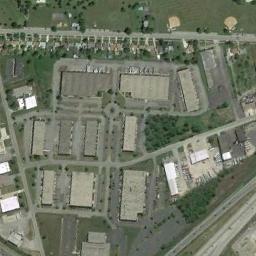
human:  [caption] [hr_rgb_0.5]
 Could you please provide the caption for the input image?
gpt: There are many houses of different shapes and sizes in the industrial zone .

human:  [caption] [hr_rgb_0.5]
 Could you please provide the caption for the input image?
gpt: Neatly planned factories and roads in an industrial area with good greening .

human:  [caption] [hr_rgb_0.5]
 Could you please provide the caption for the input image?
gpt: The industrial area is densely housing .

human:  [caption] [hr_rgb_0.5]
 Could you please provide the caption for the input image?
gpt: The industrial area with some workshops of different sizes is surrounded by roads and lawns .

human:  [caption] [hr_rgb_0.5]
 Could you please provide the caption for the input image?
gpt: There are some gray buildings and white buildings and green lawns on the industrial area .